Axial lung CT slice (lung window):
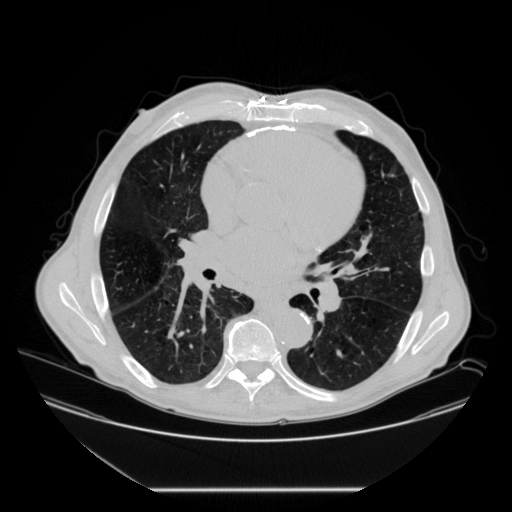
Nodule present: no